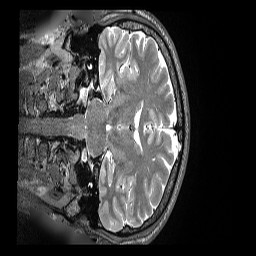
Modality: T2w
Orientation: coronal
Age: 38
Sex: male